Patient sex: M
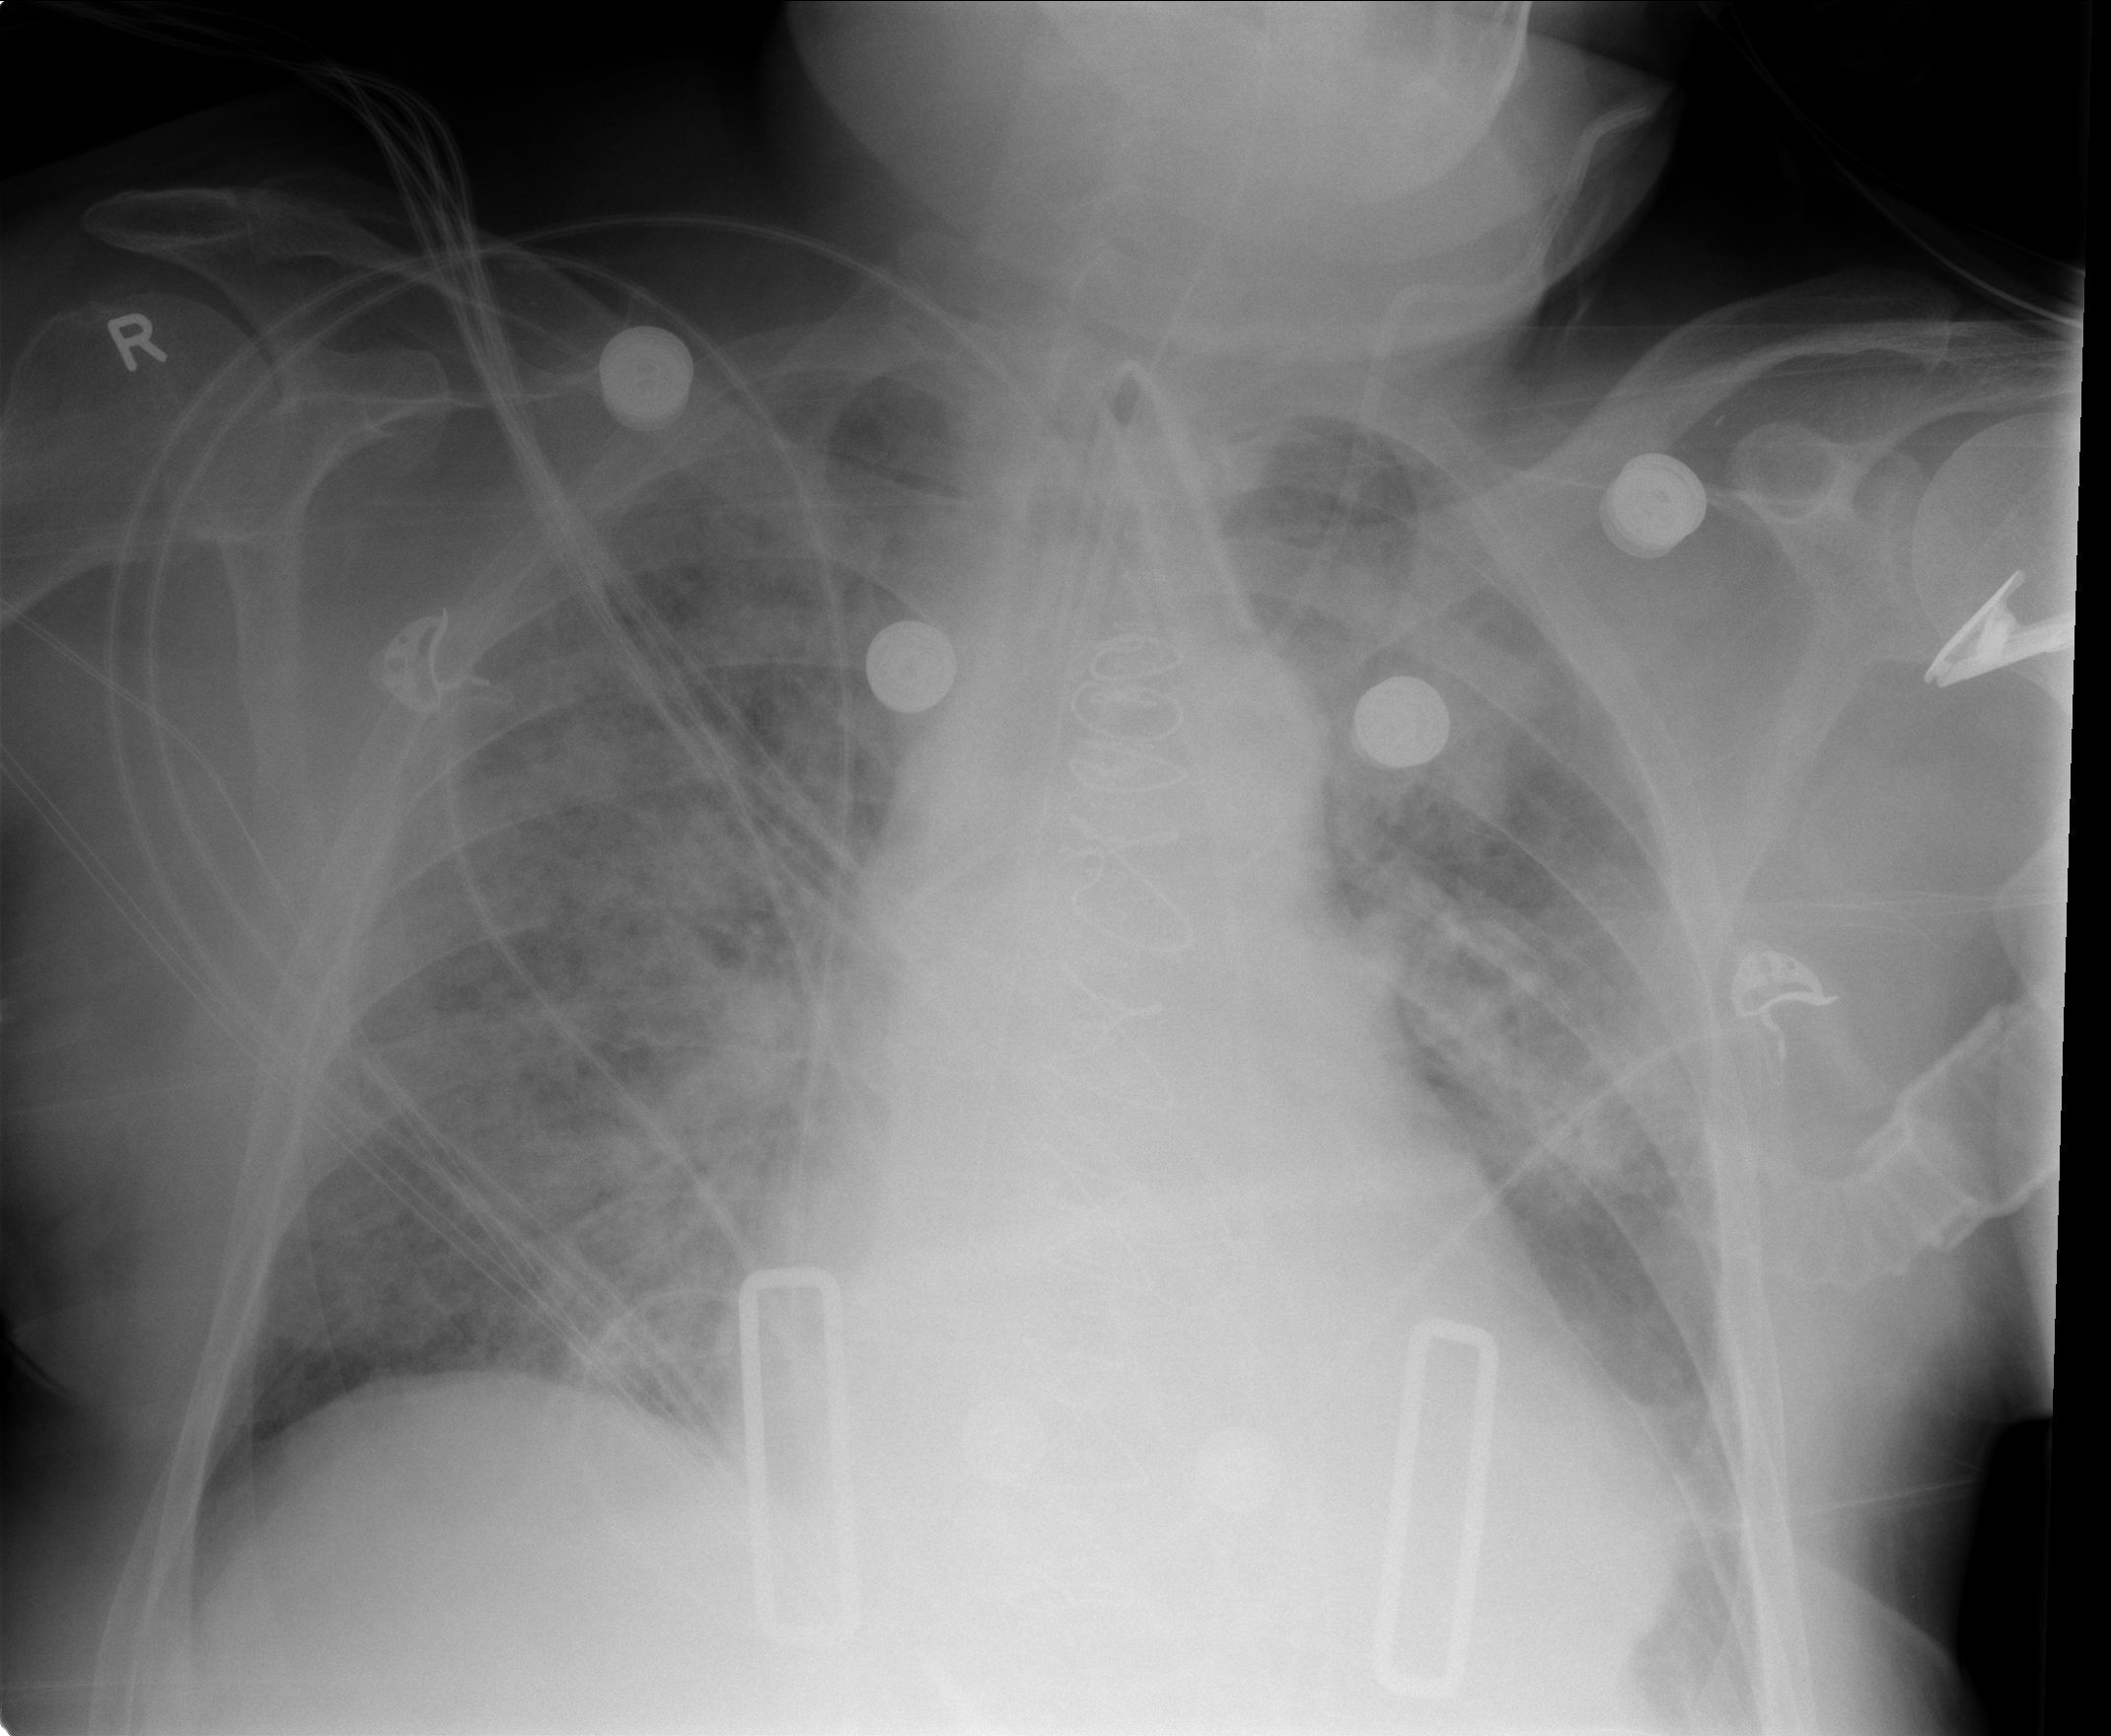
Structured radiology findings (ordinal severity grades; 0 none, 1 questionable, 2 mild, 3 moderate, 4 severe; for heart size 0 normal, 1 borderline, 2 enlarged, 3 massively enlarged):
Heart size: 2
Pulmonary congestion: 2
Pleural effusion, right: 0
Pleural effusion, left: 2
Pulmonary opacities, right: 3
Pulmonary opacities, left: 3
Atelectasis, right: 2
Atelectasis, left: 2